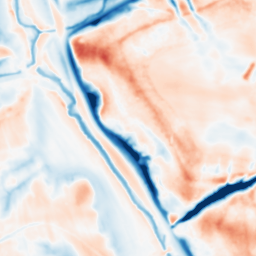
Category: multiscale
Decomposition family: dog
Decomposition parameters: sigma_low: 1
sigma_high: 10
Upsampling method: cubic_catmull_rom
Upsampling parameters: scale: 2
Upsampling scale: 2